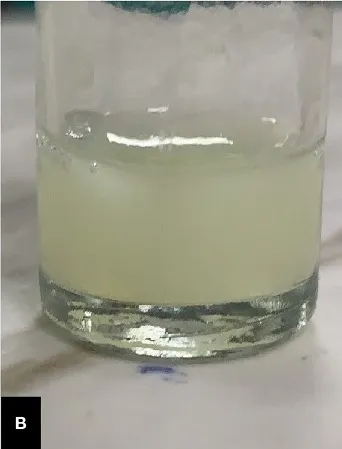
Features of pericardiocentesis and pericardial effusion. Milky-white fluid released through pericardial puncture.
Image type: pathology (h&e)